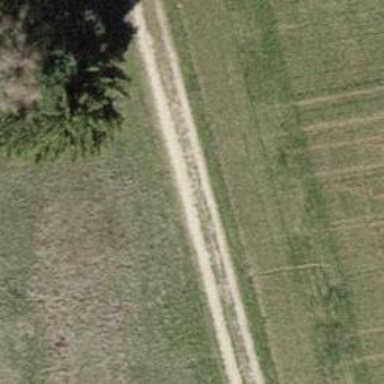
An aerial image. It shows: Gravel track with grade3 tracktype.